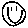
Label: smiley face